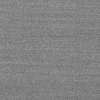
Atmospheric dust classification: dusty